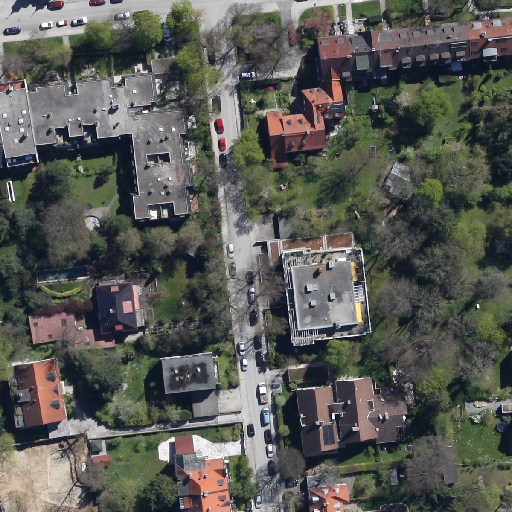
Referring expression: light-duty vehicle in the parking area